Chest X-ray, PA view. Patient: 63 years old, sex F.
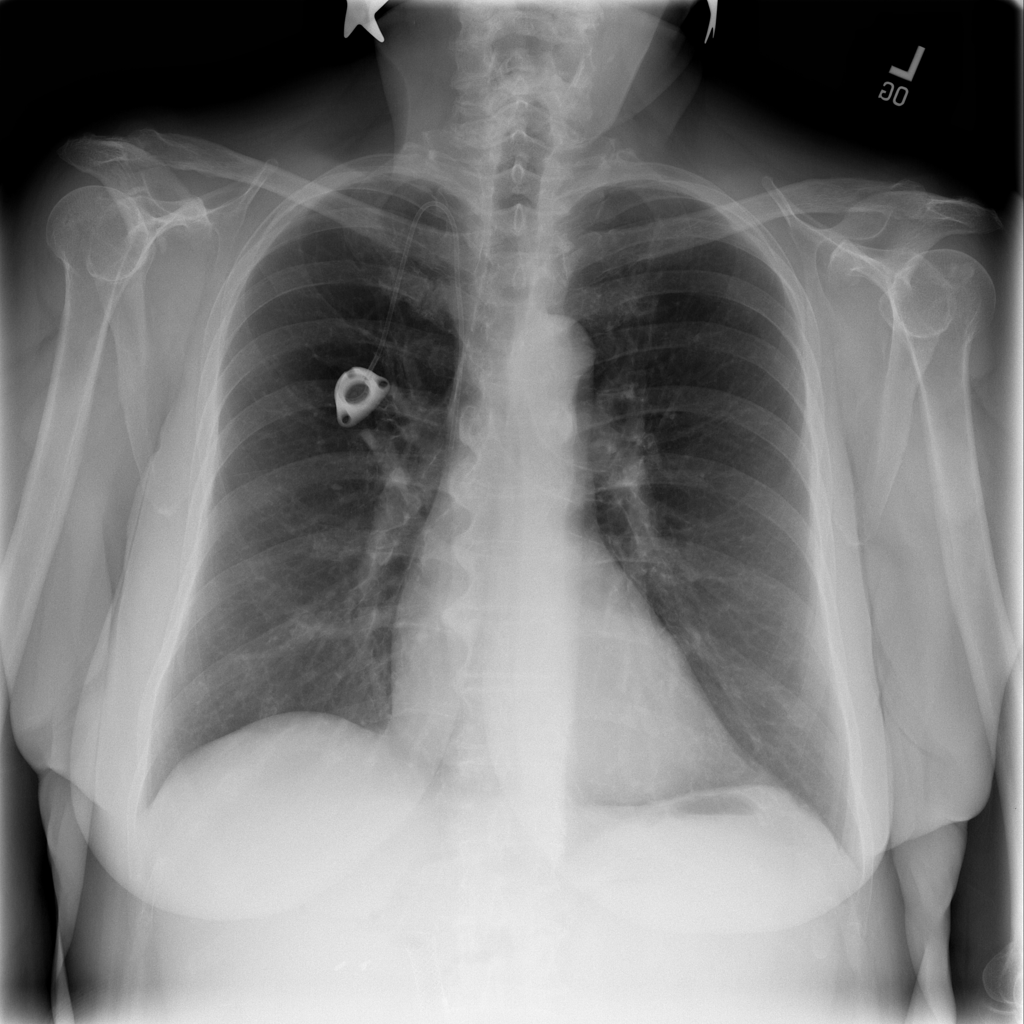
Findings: No Finding